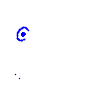
Particle: pion